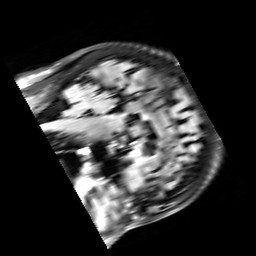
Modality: FLAIR
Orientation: sagittal
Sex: female
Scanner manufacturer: siemens
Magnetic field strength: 3 T
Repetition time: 10 s
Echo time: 0.09 s